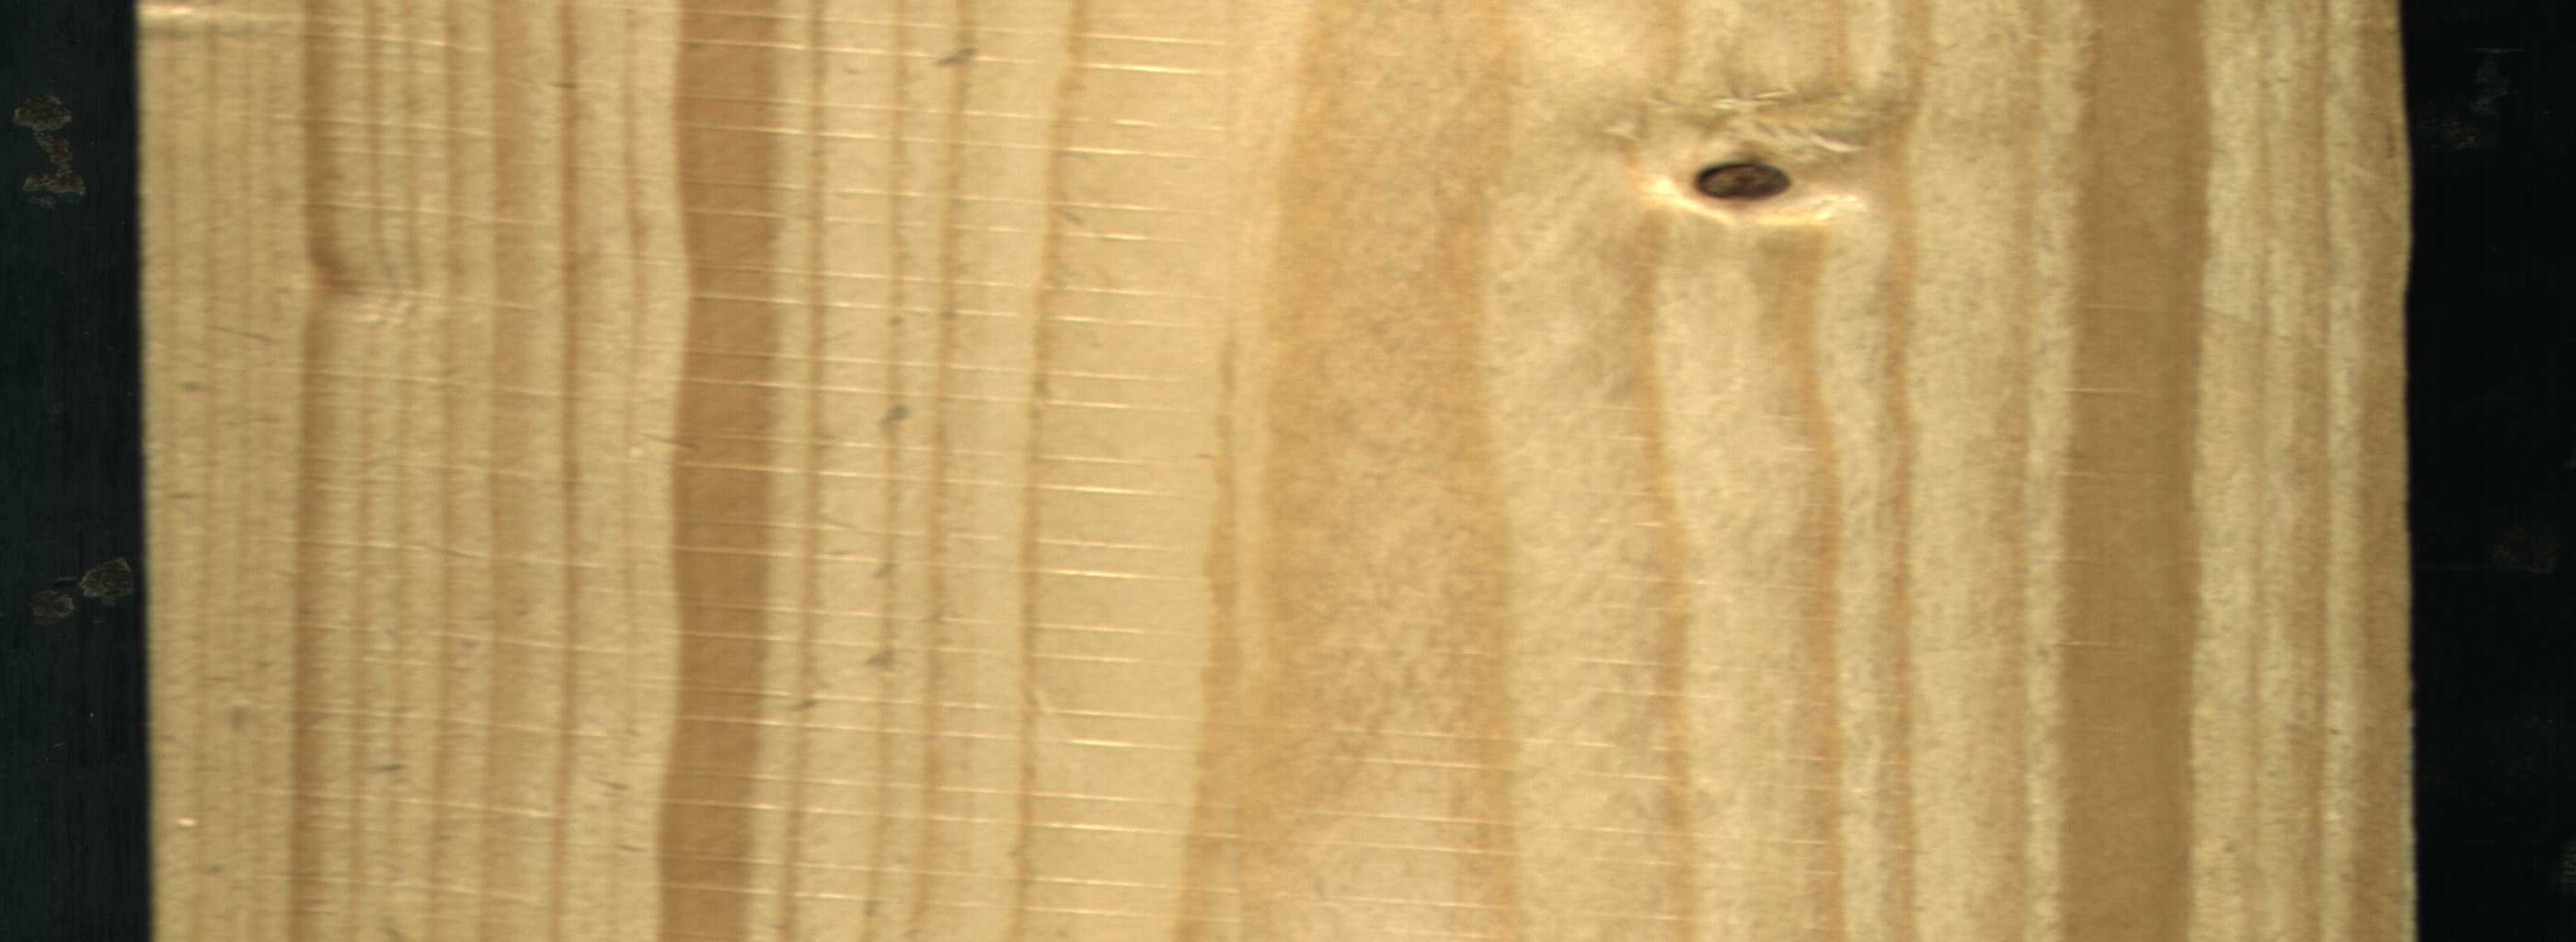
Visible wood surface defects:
Quartzity
Quartzity
Dead_Knot